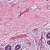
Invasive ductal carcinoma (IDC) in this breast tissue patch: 0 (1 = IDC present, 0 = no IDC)